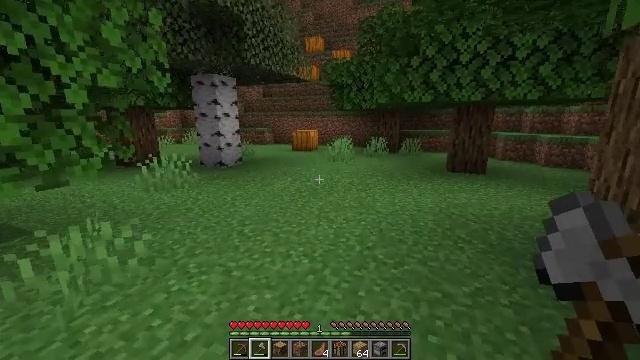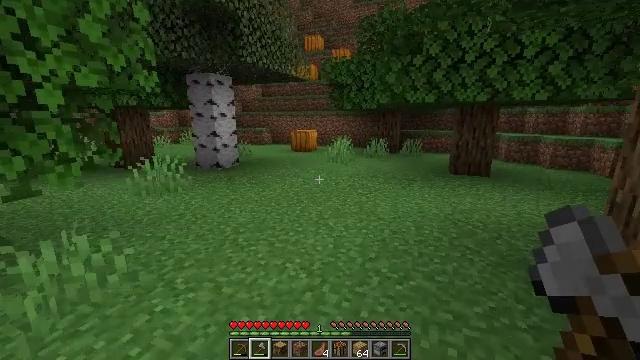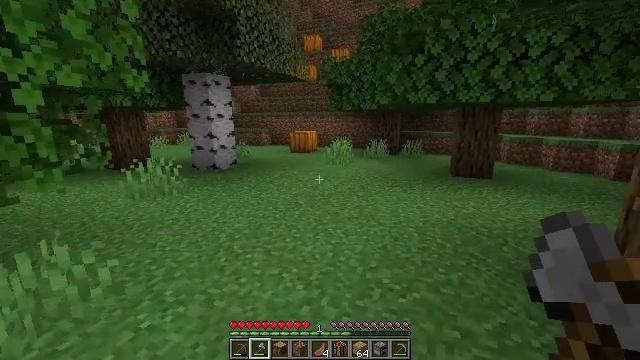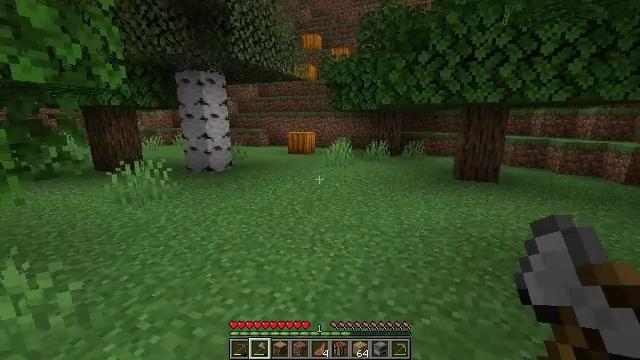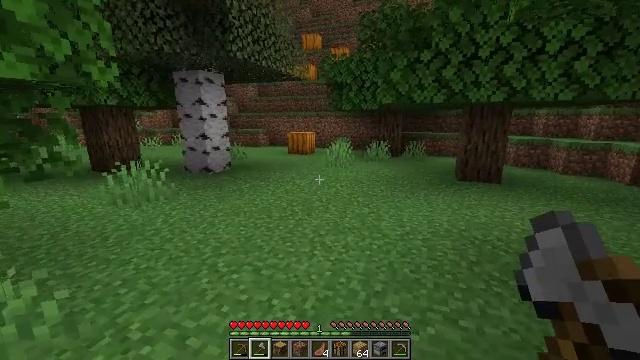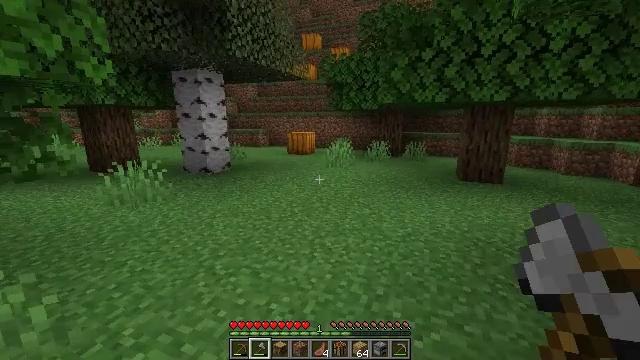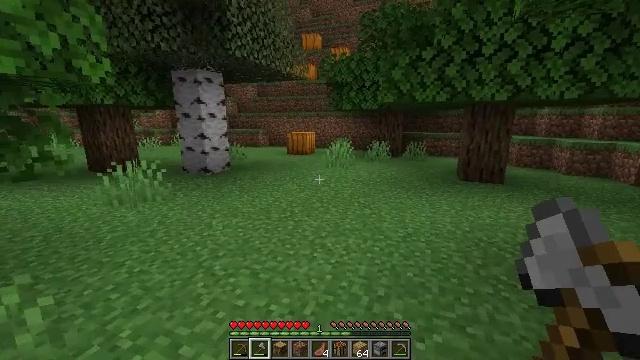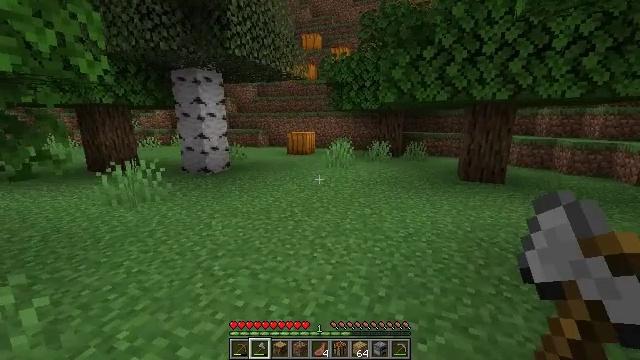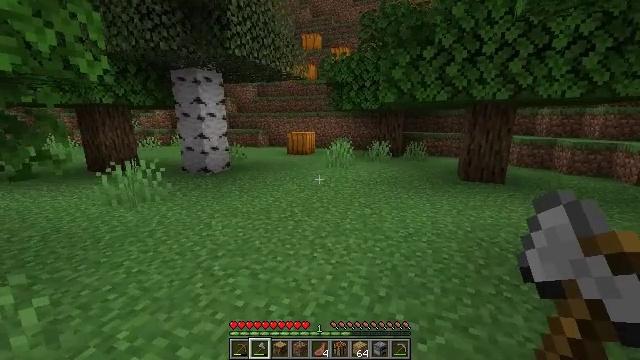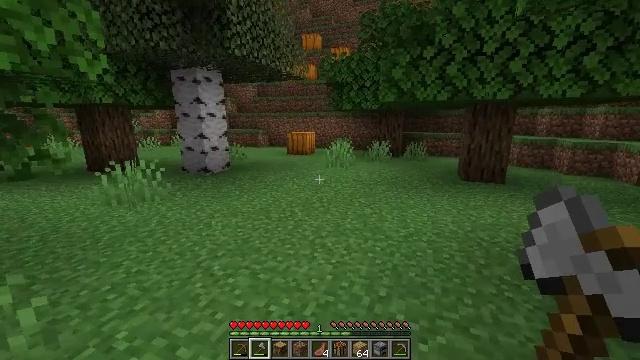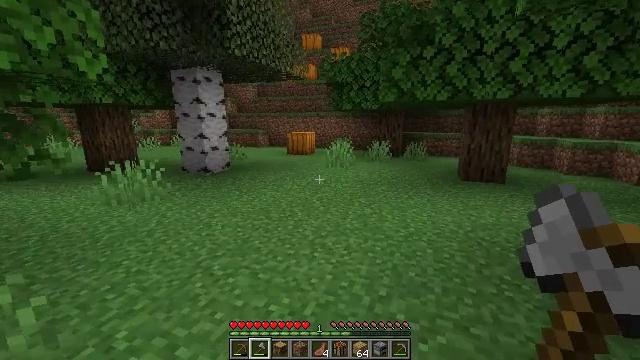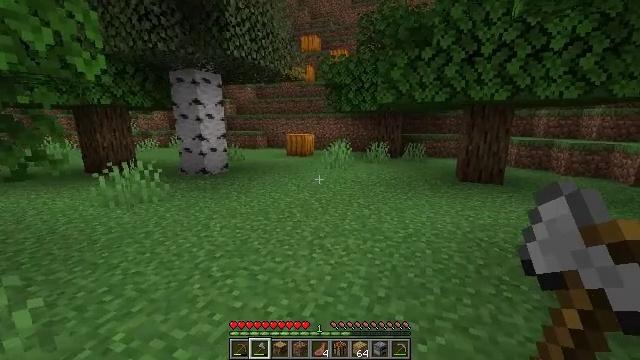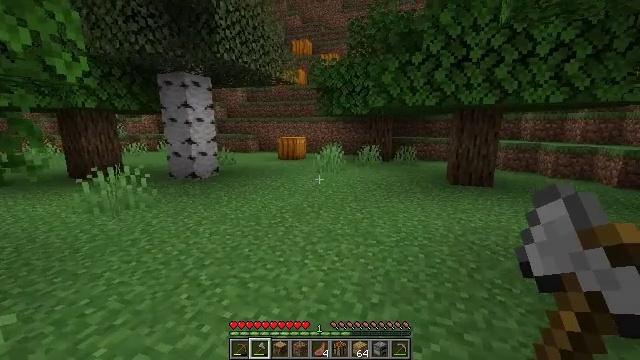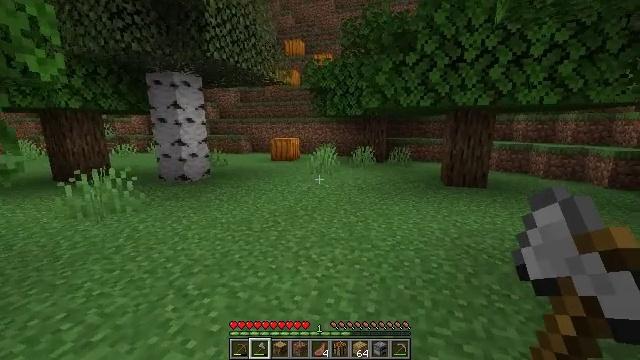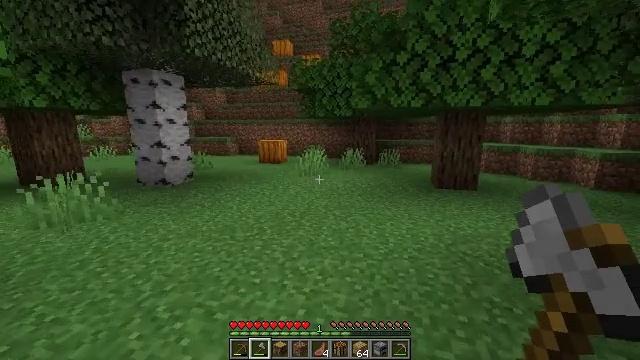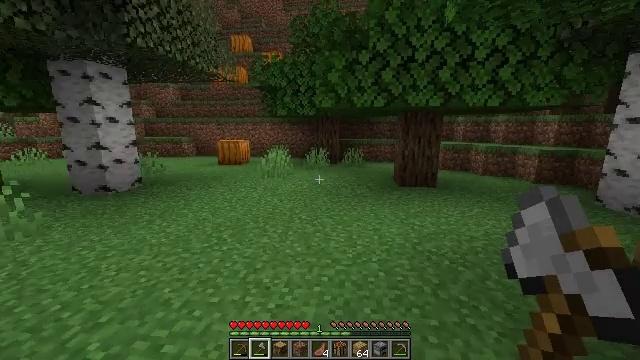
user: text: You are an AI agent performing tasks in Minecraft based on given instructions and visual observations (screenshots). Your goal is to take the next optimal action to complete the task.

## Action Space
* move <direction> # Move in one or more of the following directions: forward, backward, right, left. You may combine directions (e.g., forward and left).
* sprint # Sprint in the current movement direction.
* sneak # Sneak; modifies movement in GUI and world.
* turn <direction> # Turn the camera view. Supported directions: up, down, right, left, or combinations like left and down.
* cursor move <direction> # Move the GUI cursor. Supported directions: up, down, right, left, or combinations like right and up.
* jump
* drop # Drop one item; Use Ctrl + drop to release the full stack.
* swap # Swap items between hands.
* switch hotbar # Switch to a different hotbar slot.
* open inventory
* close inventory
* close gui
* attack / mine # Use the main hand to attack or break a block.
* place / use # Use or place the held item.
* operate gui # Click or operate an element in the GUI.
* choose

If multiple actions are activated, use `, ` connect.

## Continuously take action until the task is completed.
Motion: motion action
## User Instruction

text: Mine the pumpkin from the ground.
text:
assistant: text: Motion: move forward
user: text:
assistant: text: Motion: move forward
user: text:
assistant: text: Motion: move forward
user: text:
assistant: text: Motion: no_op
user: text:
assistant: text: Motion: no_op
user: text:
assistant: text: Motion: no_op
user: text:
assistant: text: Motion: no_op
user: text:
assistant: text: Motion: no_op
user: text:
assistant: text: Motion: no_op
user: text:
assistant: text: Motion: no_op
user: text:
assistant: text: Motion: no_op
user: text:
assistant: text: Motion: move forward, turn right
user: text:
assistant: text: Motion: move forward, turn right
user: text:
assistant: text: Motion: move forward, turn right
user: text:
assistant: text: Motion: move forward, turn right
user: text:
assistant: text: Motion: move forward, turn right
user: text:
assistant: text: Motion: move forward, turn right
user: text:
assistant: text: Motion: move forward, turn right
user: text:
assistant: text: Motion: move forward, turn right and up
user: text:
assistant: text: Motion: move forward, turn right and up
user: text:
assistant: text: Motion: move forward, turn right and up
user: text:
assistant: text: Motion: move forward, turn right
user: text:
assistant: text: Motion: move forward
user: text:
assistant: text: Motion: move forward
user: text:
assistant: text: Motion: move forward, turn right
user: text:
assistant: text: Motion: no_op
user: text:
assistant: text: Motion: turn right
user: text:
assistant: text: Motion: turn right
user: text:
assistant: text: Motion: turn right
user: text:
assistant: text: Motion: turn right